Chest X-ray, PA view. Patient: 3 years old, sex F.
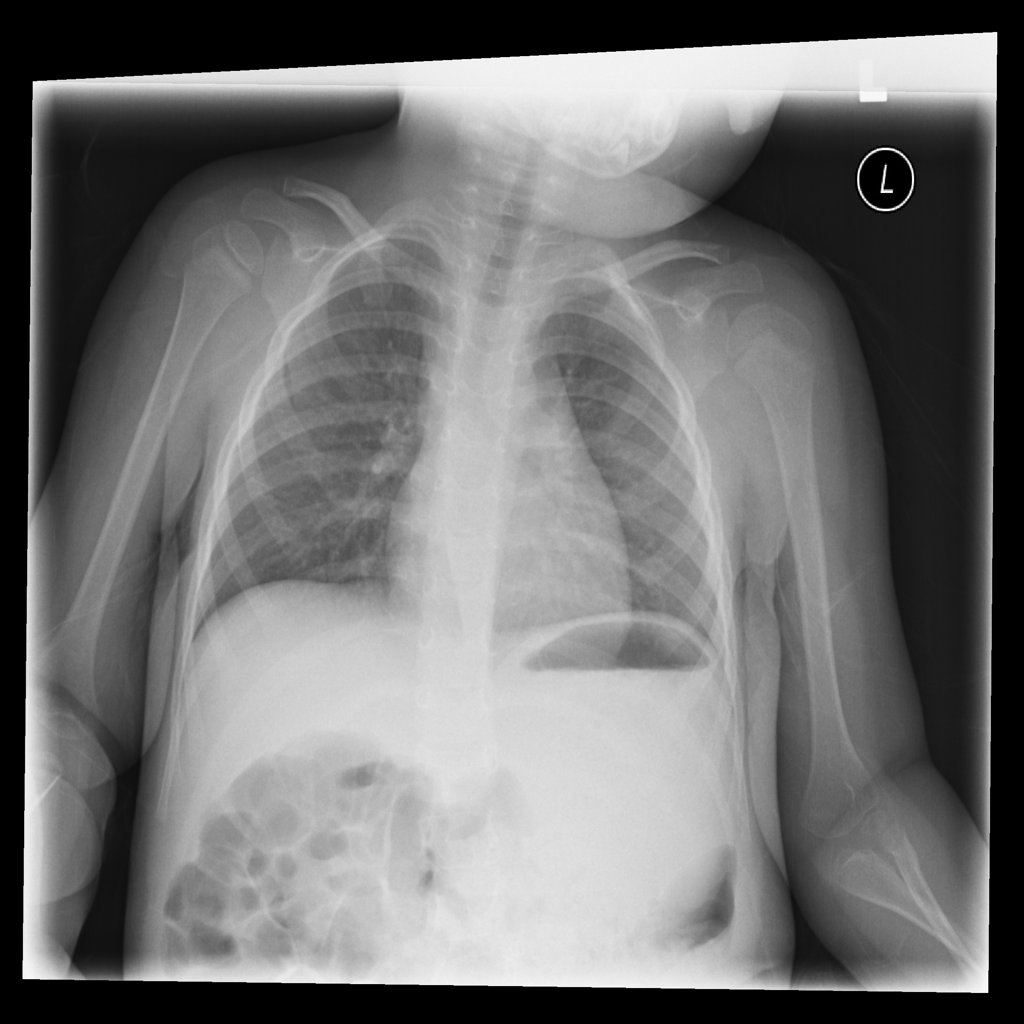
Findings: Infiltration